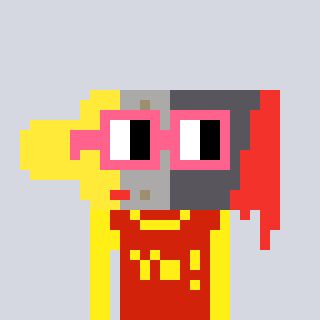
a pixel art character with square pink glasses, a paintbrush-shaped head and a red-colored body on a cool background